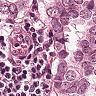
Metastatic tissue present: yes